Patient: sex F, age 64
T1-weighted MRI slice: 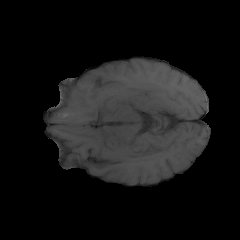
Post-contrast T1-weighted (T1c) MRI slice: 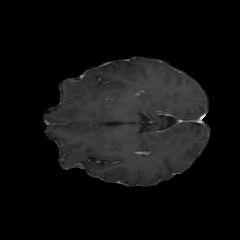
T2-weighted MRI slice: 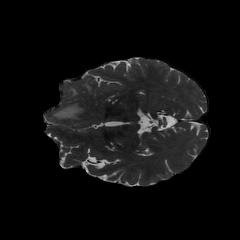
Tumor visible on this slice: yes
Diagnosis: Glioblastoma, IDH-wildtype
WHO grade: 4